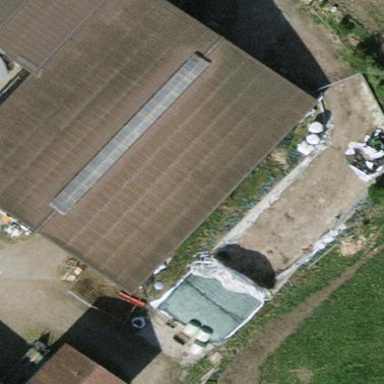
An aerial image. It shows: Rural barn.